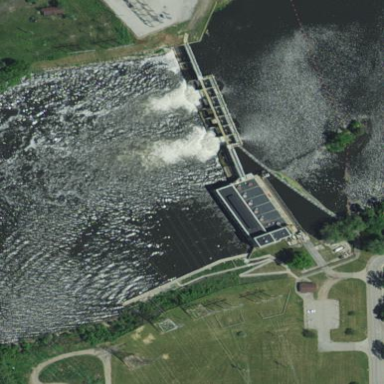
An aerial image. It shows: Dam along waterway.